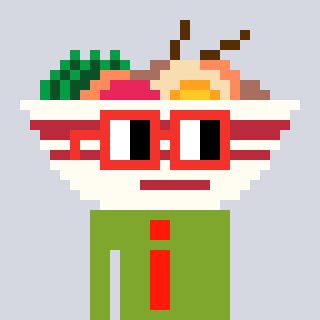
a pixel art character with square red glasses, a noodles-shaped head and a slimegreen-colored body on a cool background